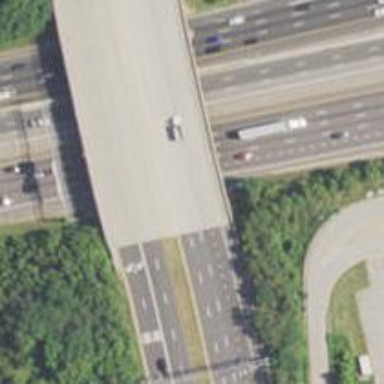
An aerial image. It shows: Bridge on trunk expressway.